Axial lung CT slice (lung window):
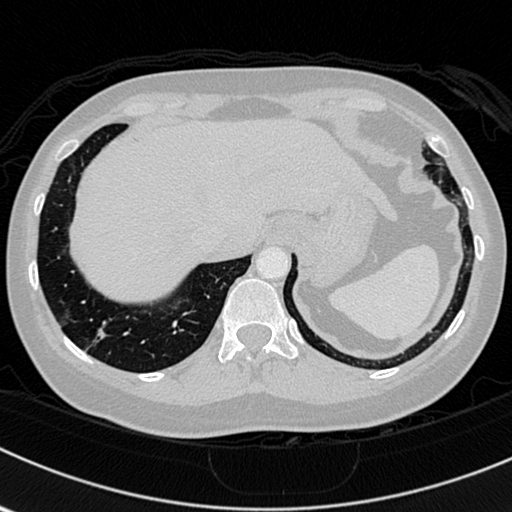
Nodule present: no